Question: I want to be able to show additional text in a textarea, like so :.

The cursor would not be able to go "behind" the label "some text", and clicking on the small cross would remove it.
Is there a jquery plugin that does that ?
: I figured it couldn't be a "real" textarea. Is it possible to render "editable" a div ?
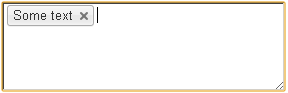
Answer: 'Textarea' elements may only contain text, they may not contain other HTML elements.
I know you've probably seen this effect elsewhere on the web, and I would guess that what you're seeing in most cases is a complex structure of HTML that is carefully crafted to LOOK like a 'textarea'.
Most likely, this is another element (possibly a 'div'), and inside that you have any other elements stacking to the left, and an 'input' element (not a 'textarea') with it's borders, padding, etc removed so that you can't see it against the fake 'textarea' background. That could achieve the same thing for which you're looking.
If you really think about it, it doesn't make much sense to use a real 'textarea' for this problem anyway, since I am guessing you don't want them entering an entire paragraph, just a few words for each entry. In which case, an 'input' of type text is more appropriate.